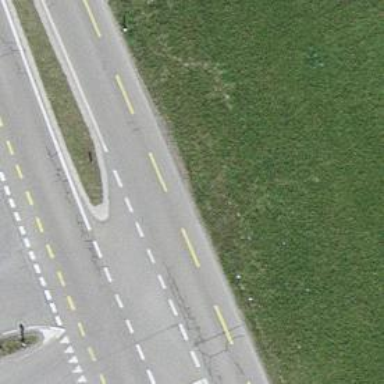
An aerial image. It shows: Primary highway with dedicated lane for cyclists.